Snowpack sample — Snodgrass Mountain, Crested Butte, Colorado (2/4/25, 12:06 PM MST)
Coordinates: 38.923, -106.968
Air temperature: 35 °F
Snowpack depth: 80 cm
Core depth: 70 cm
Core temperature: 32 °F
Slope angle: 14°, slope face: 78°
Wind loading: low
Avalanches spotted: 0
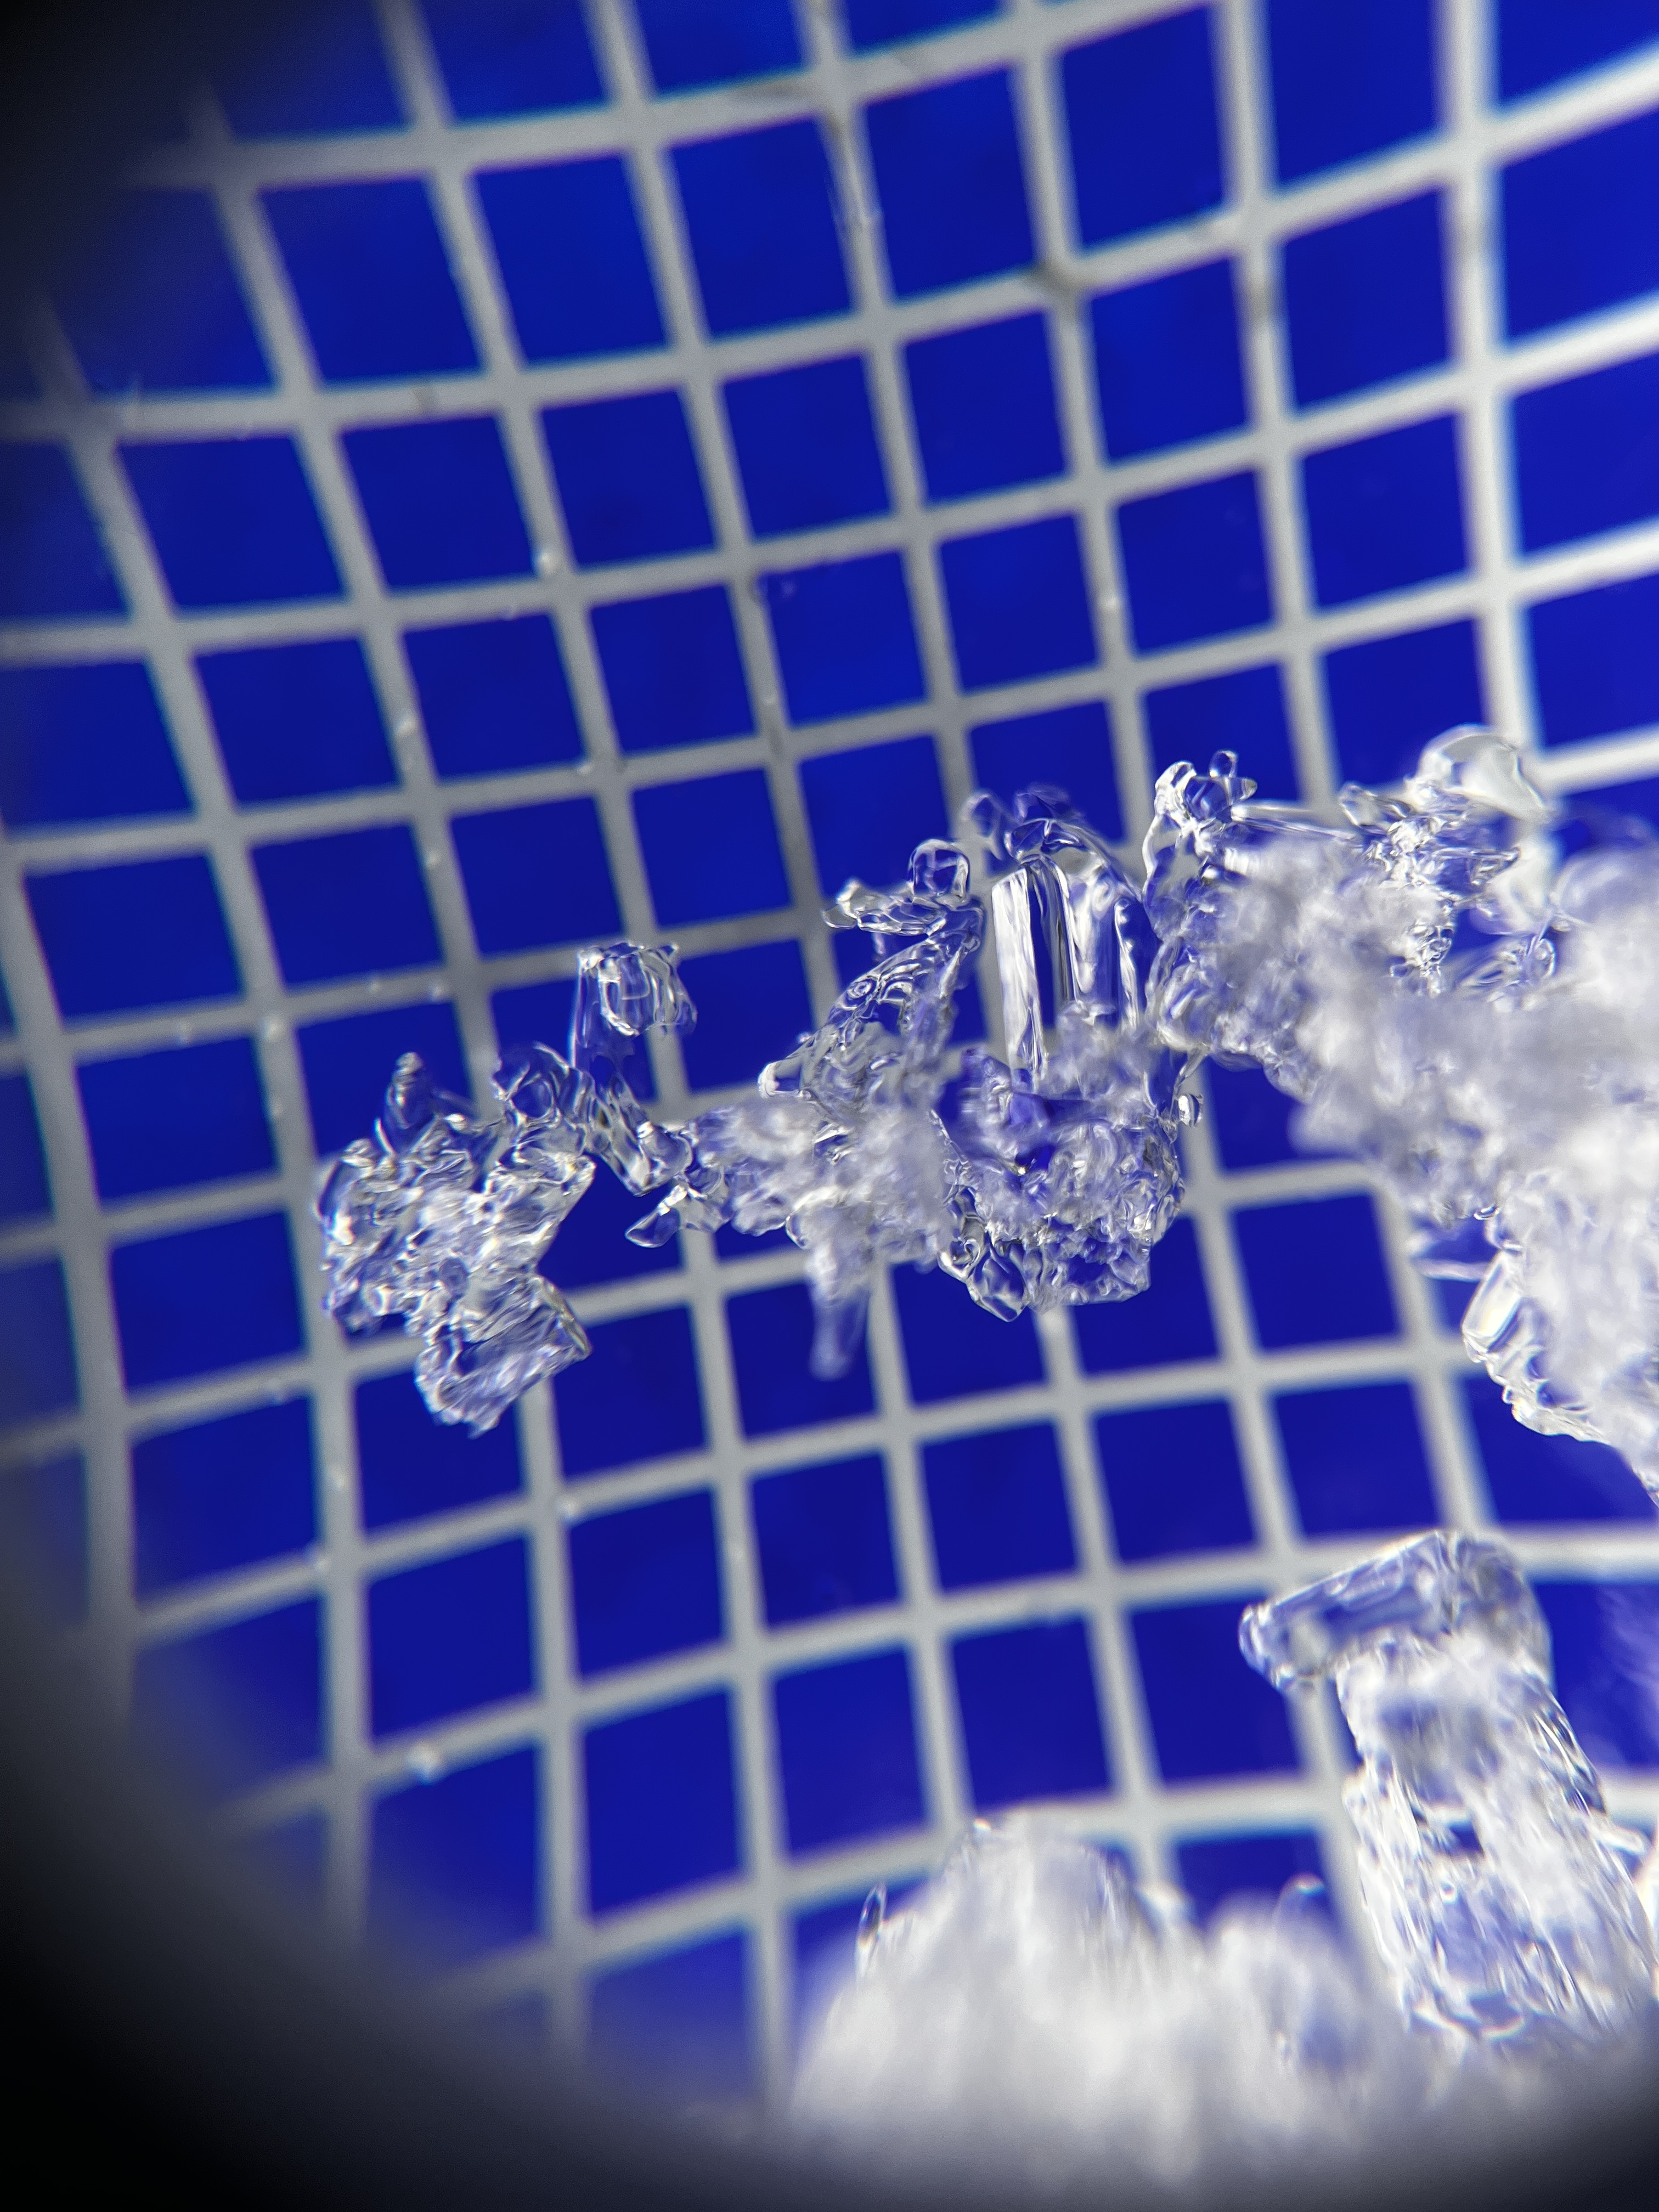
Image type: magnified_profile
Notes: No avalanches nearby, unusually warm weather for the last month reported by residents, Collected 25 yards from treeline